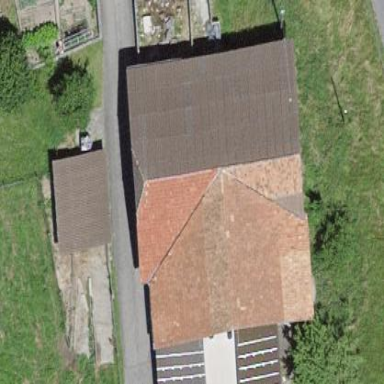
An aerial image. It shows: Rural barn.